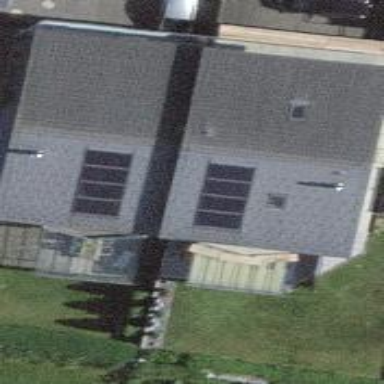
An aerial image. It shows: Solar power generator utilizing photovoltaic technology with solar photovoltaic panels.